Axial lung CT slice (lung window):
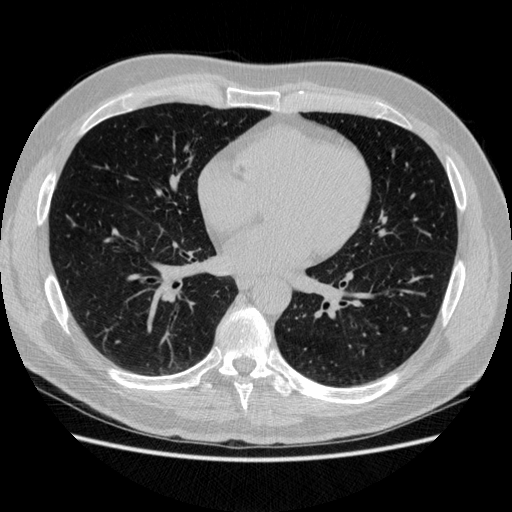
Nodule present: no